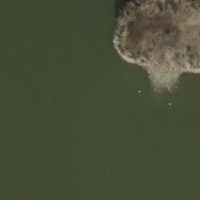
EUNIS habitat code: 14
Species observed at this site:
Anas platyrhynchos
Podiceps cristatus